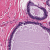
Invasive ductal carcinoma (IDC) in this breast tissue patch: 0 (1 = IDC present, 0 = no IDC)